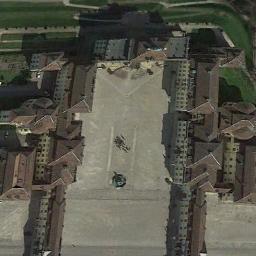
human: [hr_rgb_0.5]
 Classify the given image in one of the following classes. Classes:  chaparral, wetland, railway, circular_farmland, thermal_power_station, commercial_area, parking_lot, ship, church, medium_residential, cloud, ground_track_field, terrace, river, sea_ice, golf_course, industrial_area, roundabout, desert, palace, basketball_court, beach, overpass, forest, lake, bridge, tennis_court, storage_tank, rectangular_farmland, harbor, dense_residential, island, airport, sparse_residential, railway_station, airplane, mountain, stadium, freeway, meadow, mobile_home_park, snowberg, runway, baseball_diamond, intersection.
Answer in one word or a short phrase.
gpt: palace